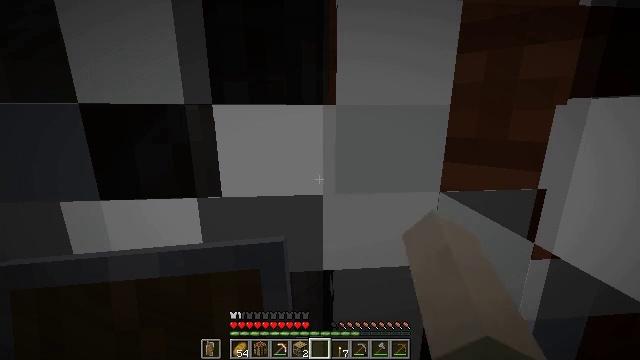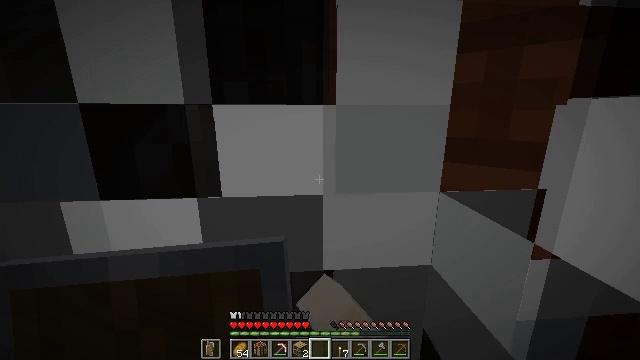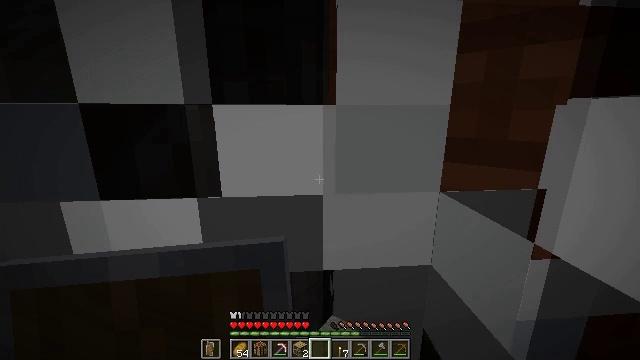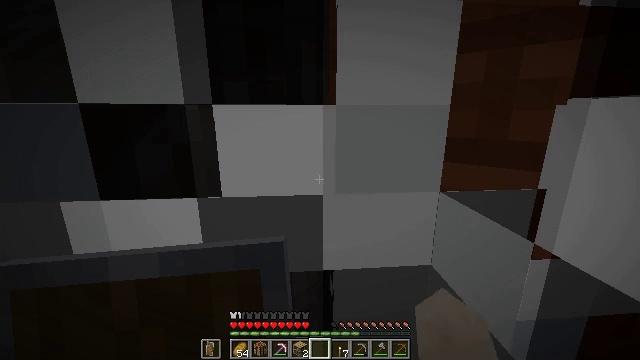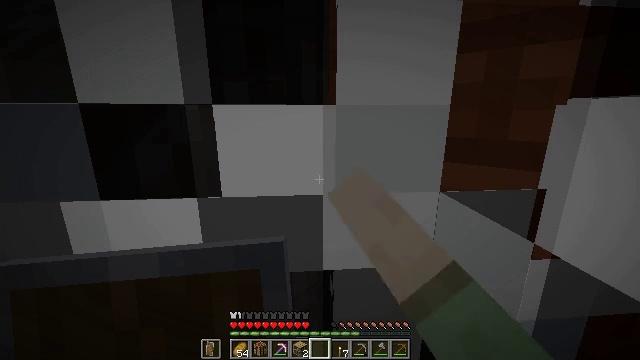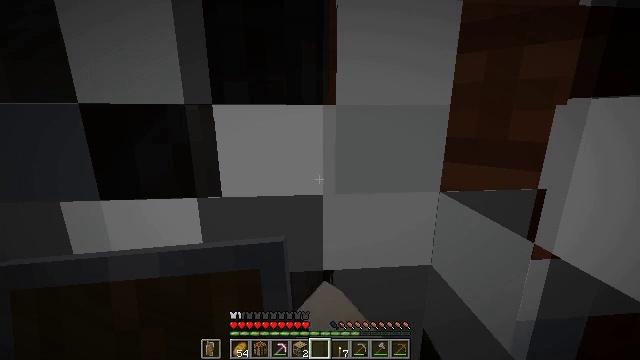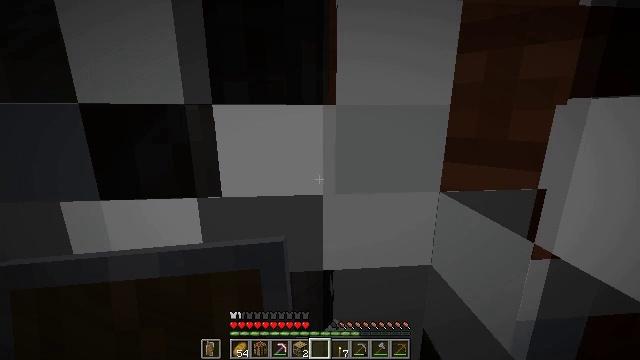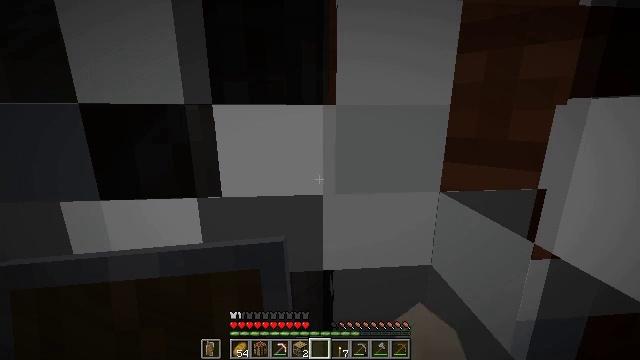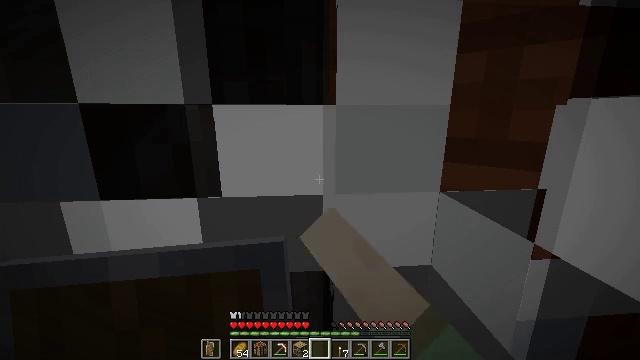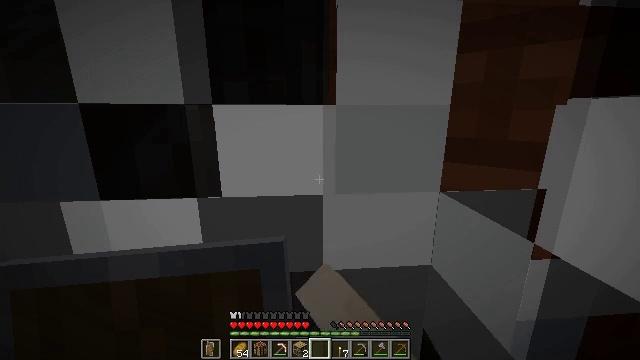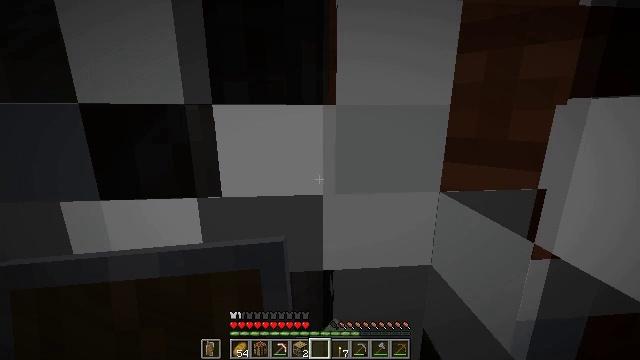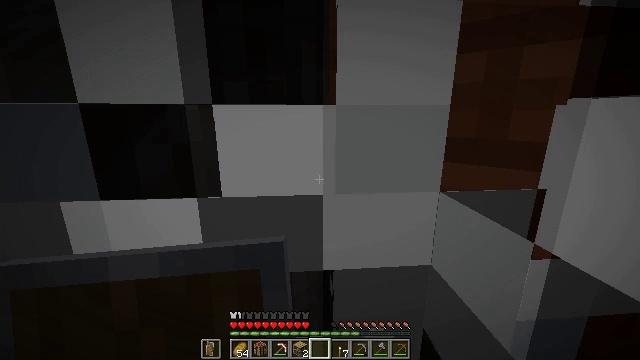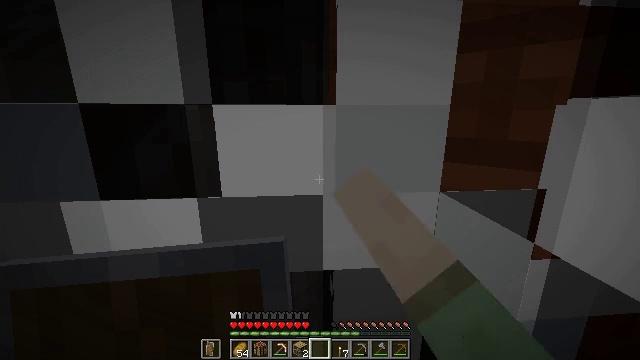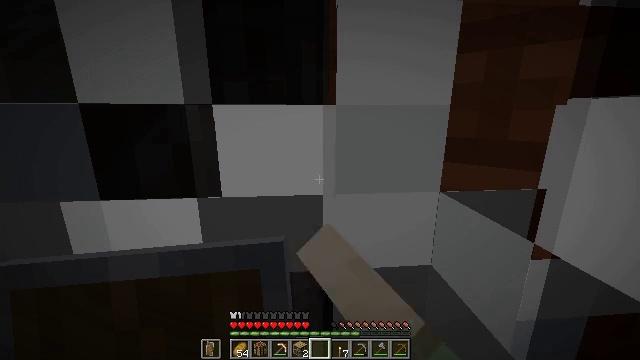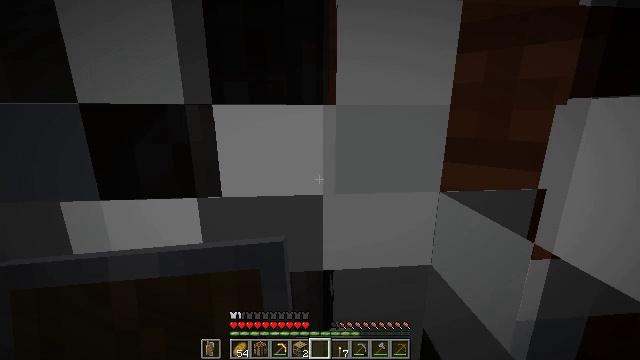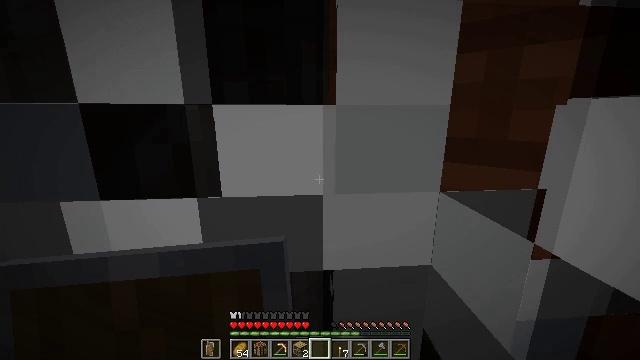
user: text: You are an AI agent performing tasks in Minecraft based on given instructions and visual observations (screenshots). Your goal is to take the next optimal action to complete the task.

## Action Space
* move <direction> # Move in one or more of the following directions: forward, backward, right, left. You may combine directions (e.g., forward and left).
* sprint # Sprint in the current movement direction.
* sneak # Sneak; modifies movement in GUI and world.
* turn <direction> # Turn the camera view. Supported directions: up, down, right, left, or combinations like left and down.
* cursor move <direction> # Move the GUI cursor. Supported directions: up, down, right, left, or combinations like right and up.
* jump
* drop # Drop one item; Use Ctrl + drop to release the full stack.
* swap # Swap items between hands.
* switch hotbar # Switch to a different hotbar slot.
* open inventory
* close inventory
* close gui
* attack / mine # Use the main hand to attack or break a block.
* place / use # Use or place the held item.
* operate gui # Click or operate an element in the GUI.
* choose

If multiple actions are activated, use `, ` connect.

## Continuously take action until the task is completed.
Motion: motion action
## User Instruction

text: Mine the bookshelf to gather resources.
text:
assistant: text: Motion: attack / mine
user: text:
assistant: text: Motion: attack / mine
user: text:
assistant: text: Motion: attack / mine
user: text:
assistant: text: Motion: attack / mine
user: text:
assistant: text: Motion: attack / mine
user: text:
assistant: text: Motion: attack / mine
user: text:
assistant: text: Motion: attack / mine
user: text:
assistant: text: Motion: attack / mine
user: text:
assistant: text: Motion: attack / mine
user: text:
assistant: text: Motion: attack / mine
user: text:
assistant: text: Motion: attack / mine
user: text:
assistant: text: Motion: attack / mine
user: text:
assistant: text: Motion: attack / mine
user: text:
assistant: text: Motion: attack / mine
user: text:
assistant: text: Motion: attack / mine
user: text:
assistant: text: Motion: attack / mine
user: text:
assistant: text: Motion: attack / mine
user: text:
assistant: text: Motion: attack / mine
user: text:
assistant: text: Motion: attack / mine
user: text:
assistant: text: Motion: attack / mine
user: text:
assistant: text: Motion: attack / mine
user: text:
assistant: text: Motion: attack / mine
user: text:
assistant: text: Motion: attack / mine
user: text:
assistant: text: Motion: attack / mine
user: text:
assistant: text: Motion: attack / mine
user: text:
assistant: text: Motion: attack / mine
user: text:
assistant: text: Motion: attack / mine
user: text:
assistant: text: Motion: attack / mine
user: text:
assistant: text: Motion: attack / mine
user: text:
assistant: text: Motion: attack / mine